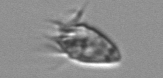
Label: Paratontonia_gracillima